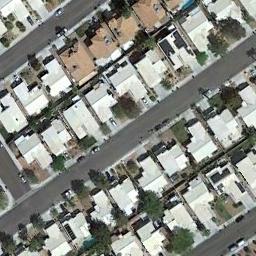
Label: residential